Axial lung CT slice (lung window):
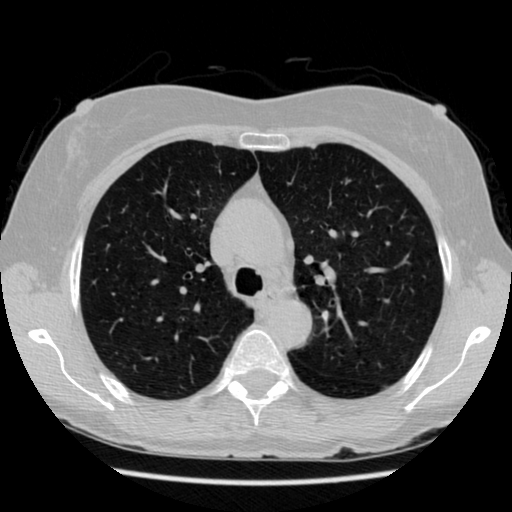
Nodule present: no